Question: I have the following code which displays a message based on whether or not the last command was executed successfully (which is prepended to 'PS1'):
'''
function previous_command() {
exit_code=$?
if [ $exit_code -eq 0 ]; then
echo -e "Command successful"
else
echo -e "Command failed with exit code $exit_code"
fi
}
'''
What I want to do is have the underline extend all the way to the edge of the current terminal window, like this:

Assuming the exit code is one character long, I can hard-code it to 80 characters by just adding spaces, but this fails if I resize the window or get an exit code of 10 or greater.
How can I make this function continue the line to the edge of the terminal window?
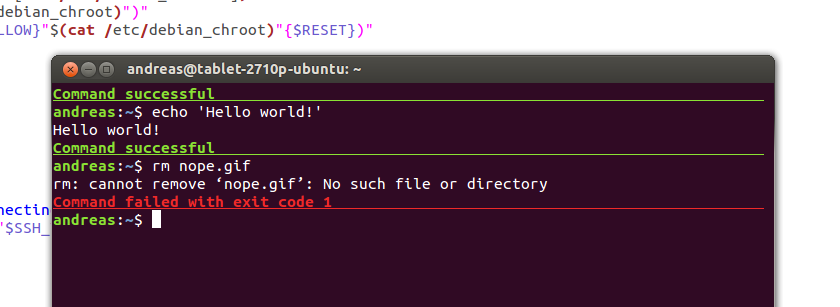
Answer: You can left align a string with spaces to 42 characters with 'printf "%-42s"'. You can get the window width with '$COLUMNS'. Putting them together, we get:
'''
printf "%-${COLUMNS}s" "Command failed with $RANDOM"
'''
No matter how many digits the (here random) number is, the line always extends all the way to the edge.